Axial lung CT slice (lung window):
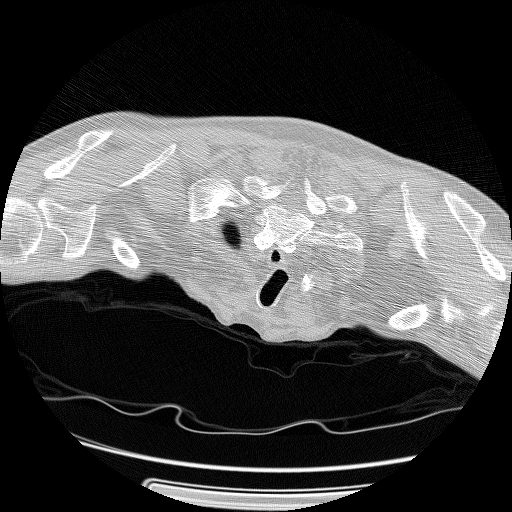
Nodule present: no